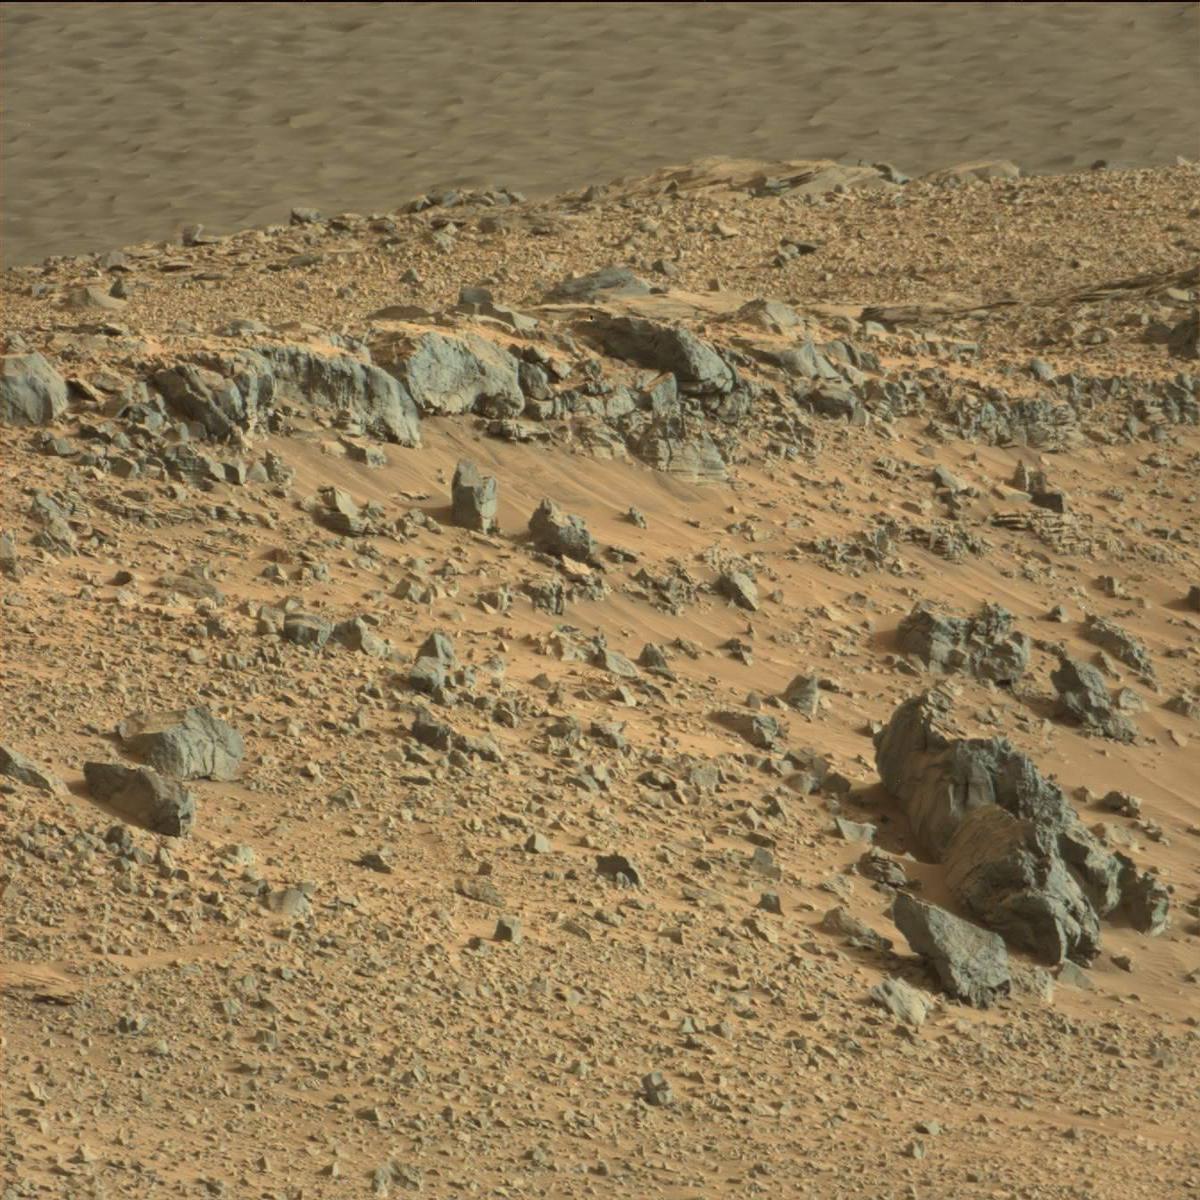
Terrain classes present: Bedrock, Rock, Sand / Soil